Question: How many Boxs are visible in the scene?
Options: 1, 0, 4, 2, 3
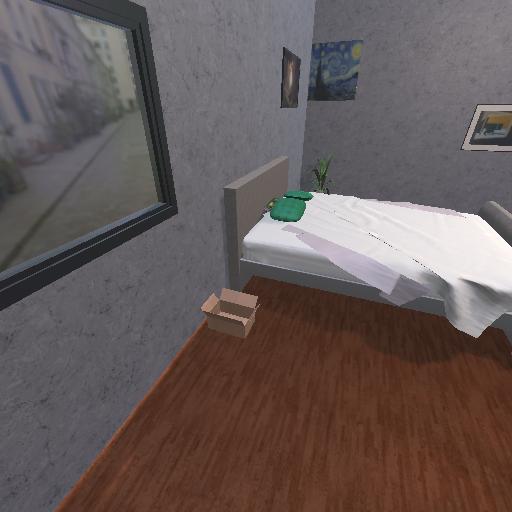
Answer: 1